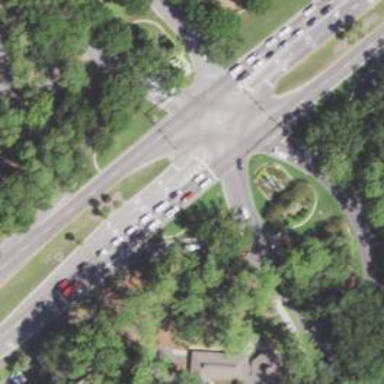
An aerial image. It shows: Trunk link highway.